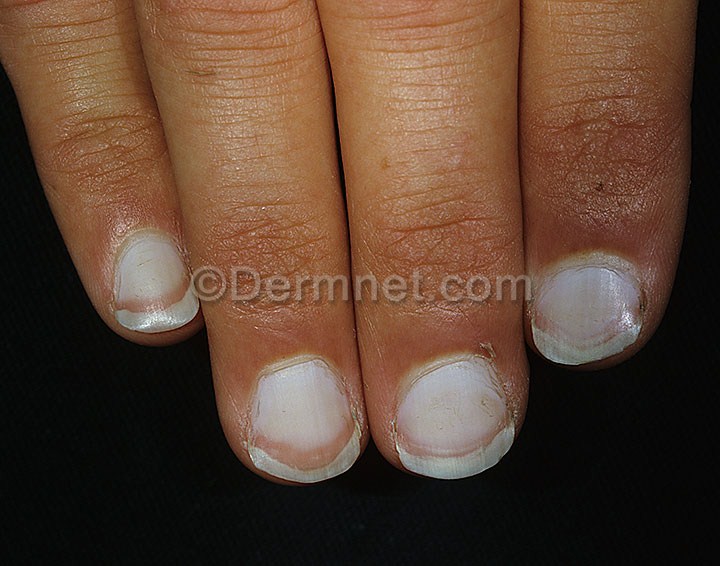
Disease: Nail Fungus and other Nail Disease